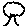
Label: tree